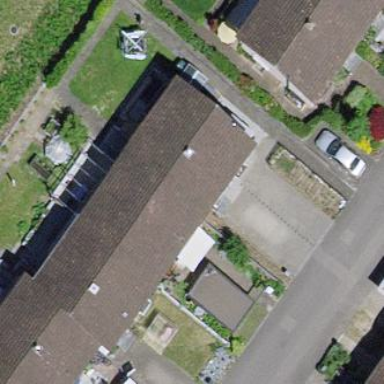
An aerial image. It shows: Terraced house with gabled roof.